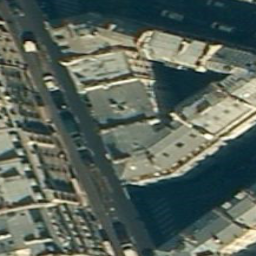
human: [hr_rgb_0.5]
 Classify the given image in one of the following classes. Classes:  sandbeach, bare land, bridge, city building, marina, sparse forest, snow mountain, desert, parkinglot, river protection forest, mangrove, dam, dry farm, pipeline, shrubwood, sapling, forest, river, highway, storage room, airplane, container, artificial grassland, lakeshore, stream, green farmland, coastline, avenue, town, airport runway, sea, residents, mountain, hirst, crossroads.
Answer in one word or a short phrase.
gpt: city building